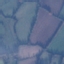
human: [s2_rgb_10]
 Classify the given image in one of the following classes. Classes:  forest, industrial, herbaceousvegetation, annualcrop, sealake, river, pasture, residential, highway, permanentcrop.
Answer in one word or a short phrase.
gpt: Pasture